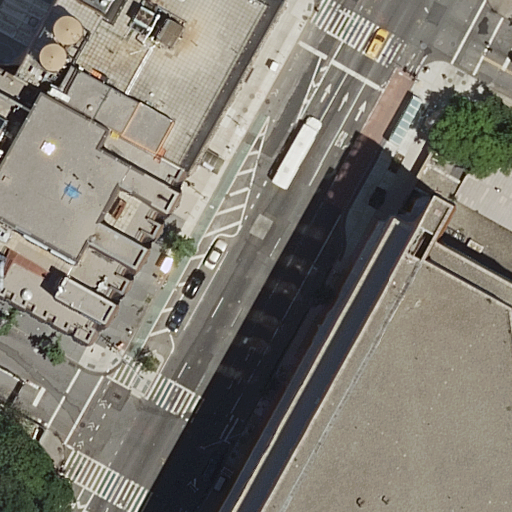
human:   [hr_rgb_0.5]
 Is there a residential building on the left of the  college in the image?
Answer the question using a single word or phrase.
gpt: yes

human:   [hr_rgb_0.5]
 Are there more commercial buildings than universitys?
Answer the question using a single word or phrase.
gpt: no

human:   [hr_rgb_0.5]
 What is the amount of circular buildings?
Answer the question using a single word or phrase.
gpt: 0

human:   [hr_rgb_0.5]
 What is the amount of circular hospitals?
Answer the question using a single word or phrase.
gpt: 0

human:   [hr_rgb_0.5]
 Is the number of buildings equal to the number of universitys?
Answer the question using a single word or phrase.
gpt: no

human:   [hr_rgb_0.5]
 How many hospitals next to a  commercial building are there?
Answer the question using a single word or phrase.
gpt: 0

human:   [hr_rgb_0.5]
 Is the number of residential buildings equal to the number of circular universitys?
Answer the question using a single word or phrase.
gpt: no

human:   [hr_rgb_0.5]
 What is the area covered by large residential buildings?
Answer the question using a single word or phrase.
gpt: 1857m2

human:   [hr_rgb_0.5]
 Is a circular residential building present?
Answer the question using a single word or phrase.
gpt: no

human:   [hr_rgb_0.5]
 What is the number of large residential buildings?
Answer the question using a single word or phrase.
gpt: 1

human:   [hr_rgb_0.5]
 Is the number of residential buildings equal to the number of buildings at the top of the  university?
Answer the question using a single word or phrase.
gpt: no

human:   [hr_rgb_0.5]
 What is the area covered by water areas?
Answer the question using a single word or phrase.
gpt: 0m2

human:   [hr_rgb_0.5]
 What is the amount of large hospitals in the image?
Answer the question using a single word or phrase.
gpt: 1

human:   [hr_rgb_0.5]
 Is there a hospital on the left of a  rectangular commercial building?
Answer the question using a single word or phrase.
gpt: no

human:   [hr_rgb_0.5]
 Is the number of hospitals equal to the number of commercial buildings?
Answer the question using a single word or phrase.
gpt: no

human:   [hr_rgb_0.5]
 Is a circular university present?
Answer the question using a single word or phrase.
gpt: no

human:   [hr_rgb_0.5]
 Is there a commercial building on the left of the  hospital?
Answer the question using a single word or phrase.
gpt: no

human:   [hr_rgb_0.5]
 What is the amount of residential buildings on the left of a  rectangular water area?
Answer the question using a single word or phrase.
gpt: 0

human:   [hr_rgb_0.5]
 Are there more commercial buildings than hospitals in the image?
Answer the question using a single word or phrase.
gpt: no

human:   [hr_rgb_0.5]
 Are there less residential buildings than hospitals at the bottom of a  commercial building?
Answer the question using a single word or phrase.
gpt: no

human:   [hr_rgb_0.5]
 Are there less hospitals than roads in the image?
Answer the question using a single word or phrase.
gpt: yes

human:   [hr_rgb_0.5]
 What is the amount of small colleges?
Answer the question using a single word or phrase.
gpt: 1

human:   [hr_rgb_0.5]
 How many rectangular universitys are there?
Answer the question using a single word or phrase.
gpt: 0

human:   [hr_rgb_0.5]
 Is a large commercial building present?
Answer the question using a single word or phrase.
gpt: no

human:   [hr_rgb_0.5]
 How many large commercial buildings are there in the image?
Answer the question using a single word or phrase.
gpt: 0

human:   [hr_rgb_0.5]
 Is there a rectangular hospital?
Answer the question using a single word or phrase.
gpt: yes

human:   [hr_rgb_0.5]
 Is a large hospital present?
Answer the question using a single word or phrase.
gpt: yes

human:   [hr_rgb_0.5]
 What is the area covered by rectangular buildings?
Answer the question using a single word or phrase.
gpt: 342m2

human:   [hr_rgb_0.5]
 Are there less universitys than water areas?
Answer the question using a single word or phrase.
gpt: no

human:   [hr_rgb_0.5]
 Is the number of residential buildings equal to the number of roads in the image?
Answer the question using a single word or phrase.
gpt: no

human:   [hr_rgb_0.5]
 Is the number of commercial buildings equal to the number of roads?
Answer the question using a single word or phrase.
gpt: no

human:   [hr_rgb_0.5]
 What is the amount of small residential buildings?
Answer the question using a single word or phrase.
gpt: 1

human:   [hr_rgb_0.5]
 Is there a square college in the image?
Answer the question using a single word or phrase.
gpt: no

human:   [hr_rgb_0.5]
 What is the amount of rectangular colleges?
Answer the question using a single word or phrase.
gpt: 1

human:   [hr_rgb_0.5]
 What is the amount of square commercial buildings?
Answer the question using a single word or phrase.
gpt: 0

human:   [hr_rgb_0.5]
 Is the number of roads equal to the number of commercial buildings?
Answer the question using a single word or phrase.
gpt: no